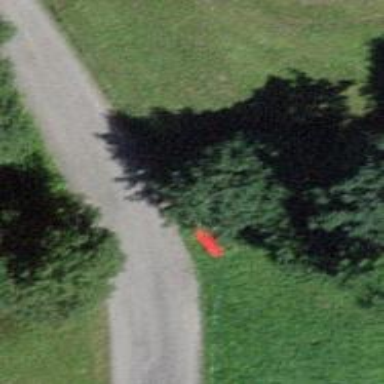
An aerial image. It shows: Bench for seating.